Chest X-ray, AP view. Patient: 28 years old, sex M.
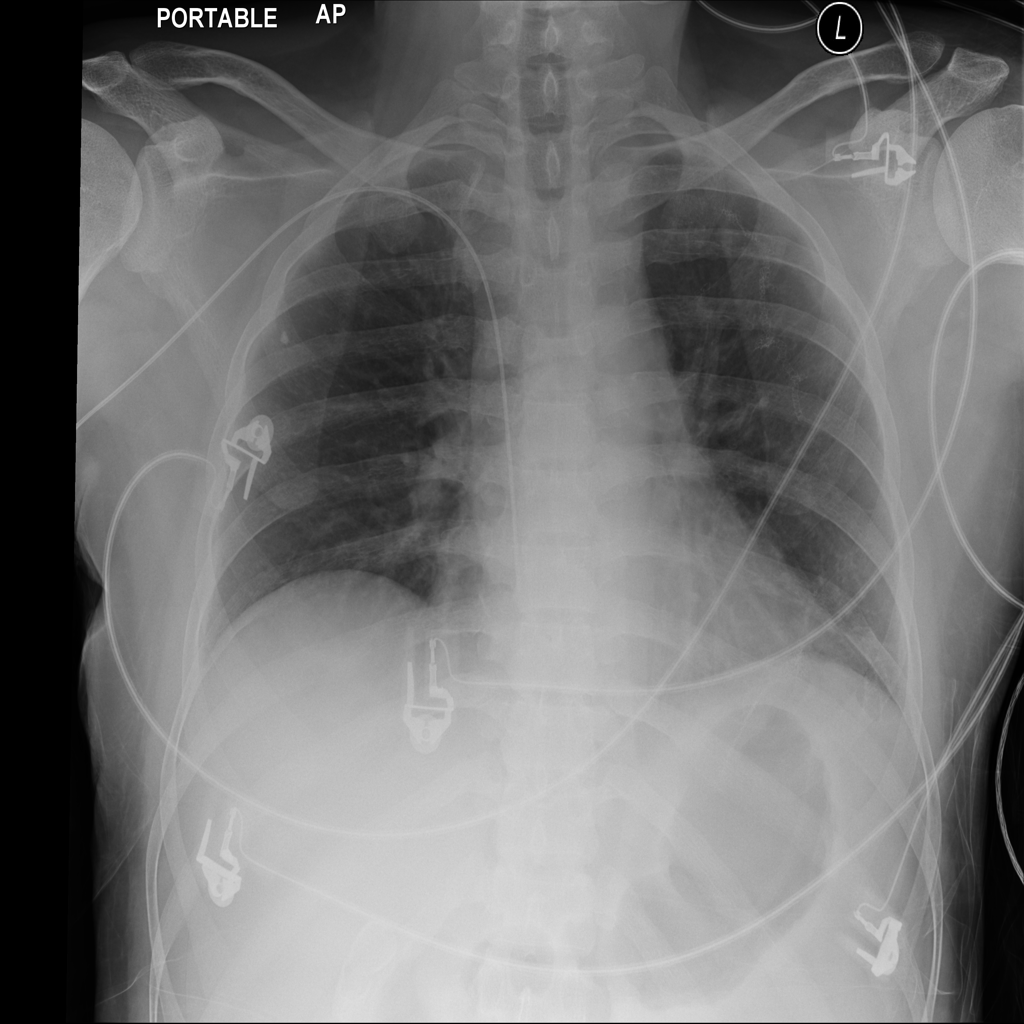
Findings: Atelectasis, Nodule